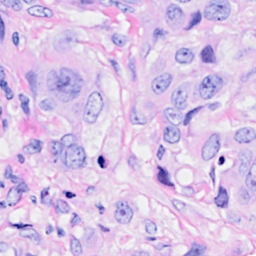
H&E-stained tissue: Breast